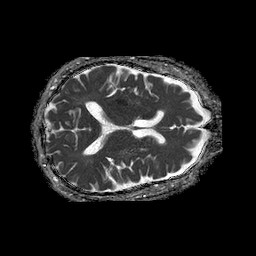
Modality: ADC
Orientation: axial
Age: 72
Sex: male
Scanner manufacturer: philips
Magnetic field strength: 1.5 T
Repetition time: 4.6 s
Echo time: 0.09059 s